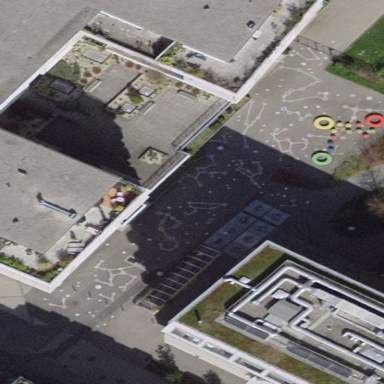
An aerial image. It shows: School building with flat roof.